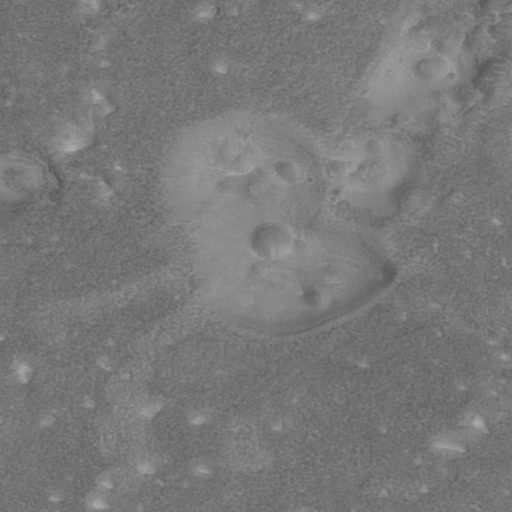
Objects detected: cone, cone, cone, cone